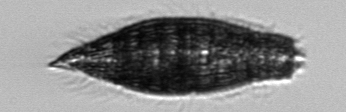
Label: Tiarina_fusus